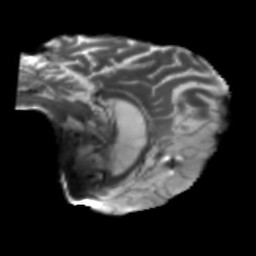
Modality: T2w
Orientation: sagittal
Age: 68
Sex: male
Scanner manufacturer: siemens
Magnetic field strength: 3 T
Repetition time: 5.25 s
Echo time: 0.08 s